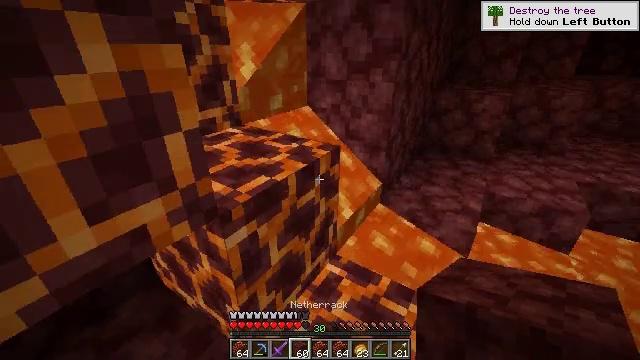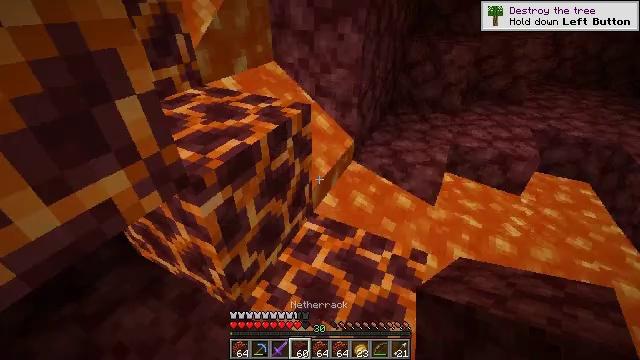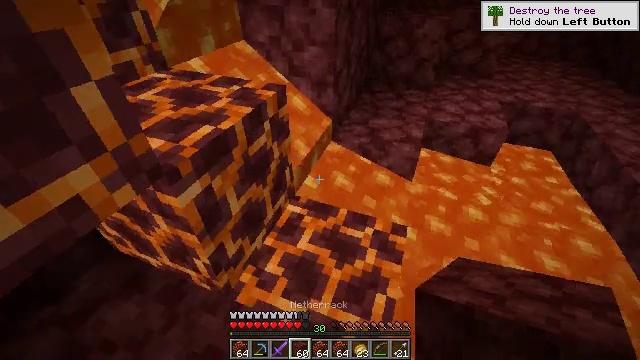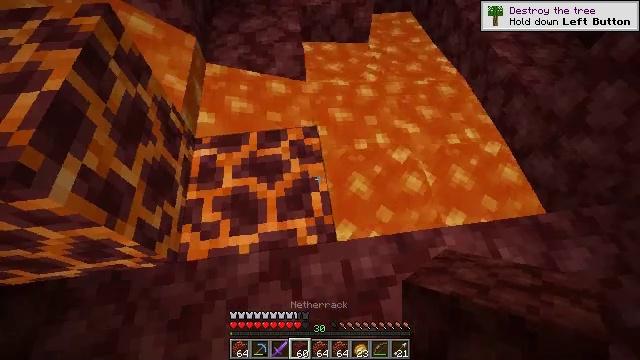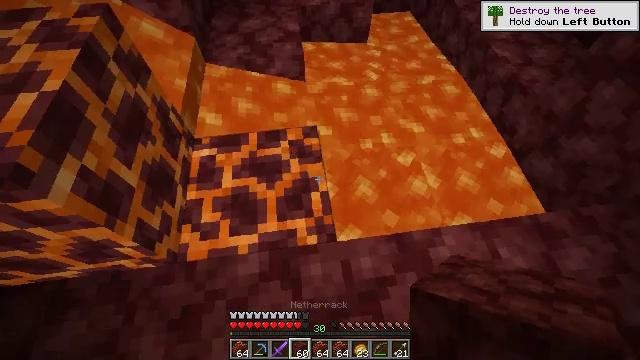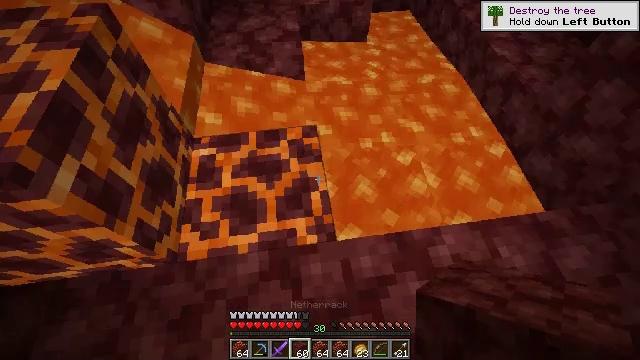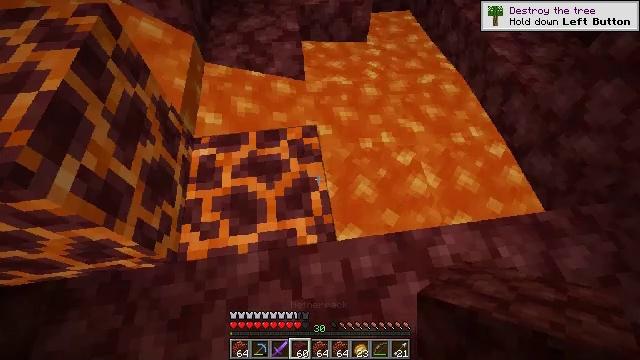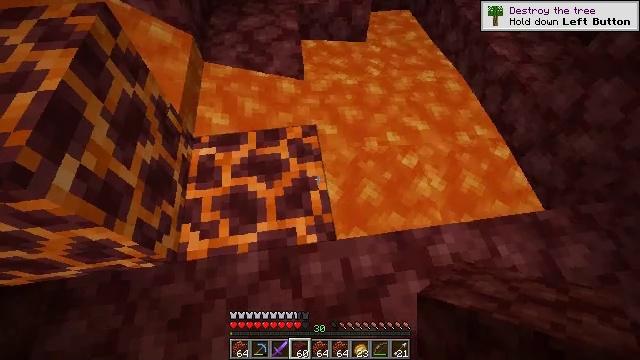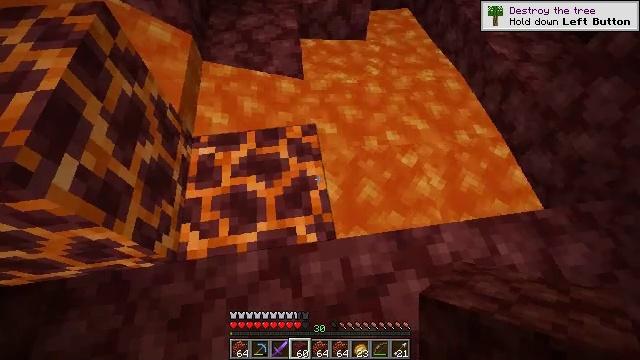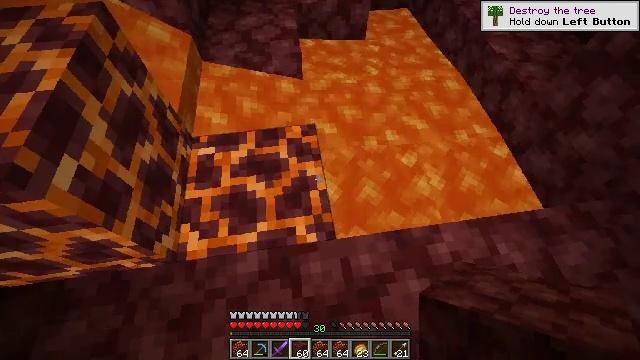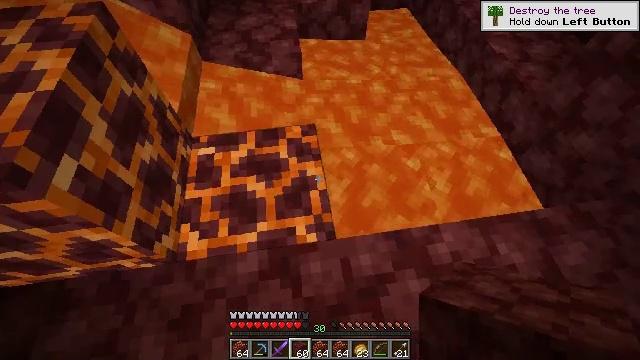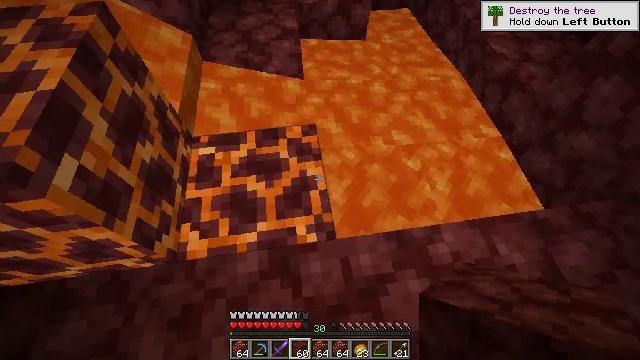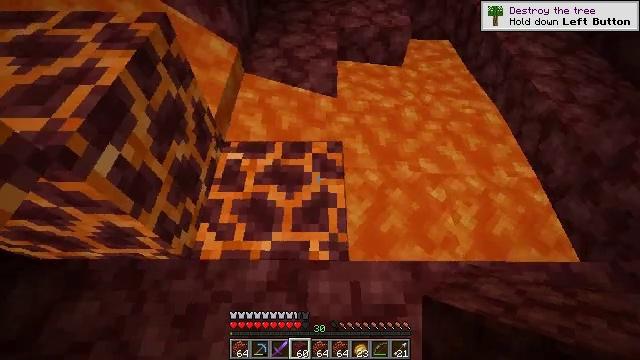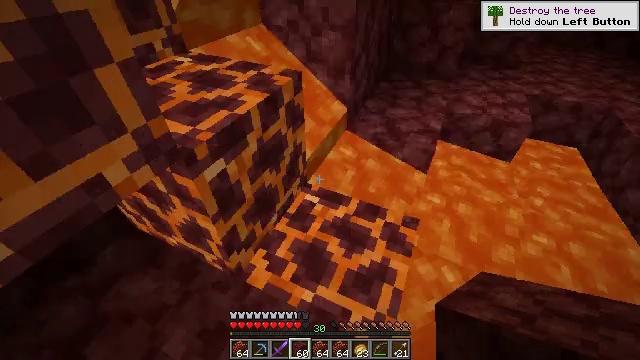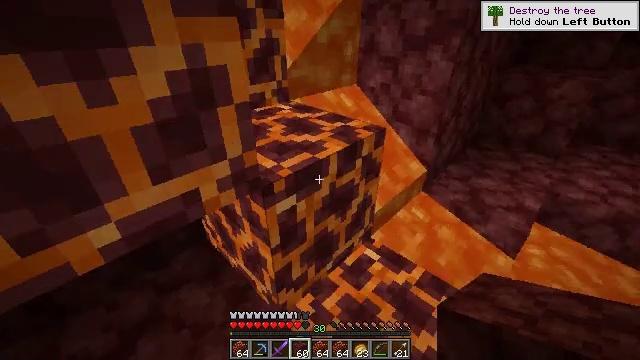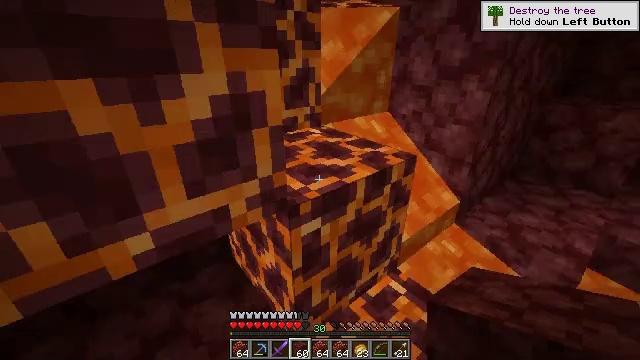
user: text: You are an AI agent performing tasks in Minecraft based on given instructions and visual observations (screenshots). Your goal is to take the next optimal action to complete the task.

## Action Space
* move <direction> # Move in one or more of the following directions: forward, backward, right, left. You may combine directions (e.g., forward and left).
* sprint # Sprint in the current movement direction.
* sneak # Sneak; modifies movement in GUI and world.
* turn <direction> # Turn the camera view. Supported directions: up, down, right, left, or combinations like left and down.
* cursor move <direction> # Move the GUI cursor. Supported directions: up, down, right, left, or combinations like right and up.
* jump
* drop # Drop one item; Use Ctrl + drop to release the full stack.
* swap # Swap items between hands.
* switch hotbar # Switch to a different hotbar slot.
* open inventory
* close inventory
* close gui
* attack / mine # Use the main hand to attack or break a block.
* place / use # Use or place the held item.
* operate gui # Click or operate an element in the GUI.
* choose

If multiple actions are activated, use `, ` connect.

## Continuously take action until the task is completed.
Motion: motion action
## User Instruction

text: Gather netherrack as a building material.
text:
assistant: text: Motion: turn right and down
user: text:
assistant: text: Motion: turn right and down
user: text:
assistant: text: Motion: turn right and down
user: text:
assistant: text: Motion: no_op
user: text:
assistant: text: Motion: no_op
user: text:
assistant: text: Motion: no_op
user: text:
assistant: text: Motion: no_op
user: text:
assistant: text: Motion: no_op
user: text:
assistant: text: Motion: no_op
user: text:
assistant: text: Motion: no_op
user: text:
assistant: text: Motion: no_op
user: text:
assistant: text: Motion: turn left and up
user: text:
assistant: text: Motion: turn left and up
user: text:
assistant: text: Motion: turn left and up
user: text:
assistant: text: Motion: turn left and up
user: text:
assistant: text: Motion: move back, turn left and up
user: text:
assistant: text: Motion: move back, turn left and up
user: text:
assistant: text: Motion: turn left and up
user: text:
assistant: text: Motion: turn left and up
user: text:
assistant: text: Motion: turn left and up
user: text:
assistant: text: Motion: turn left and up
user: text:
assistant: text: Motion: turn right
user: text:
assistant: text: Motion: no_op
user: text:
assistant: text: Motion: no_op
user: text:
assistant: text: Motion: no_op
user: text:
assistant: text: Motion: no_op
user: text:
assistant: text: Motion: no_op
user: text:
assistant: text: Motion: no_op
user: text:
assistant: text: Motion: no_op
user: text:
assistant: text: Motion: no_op